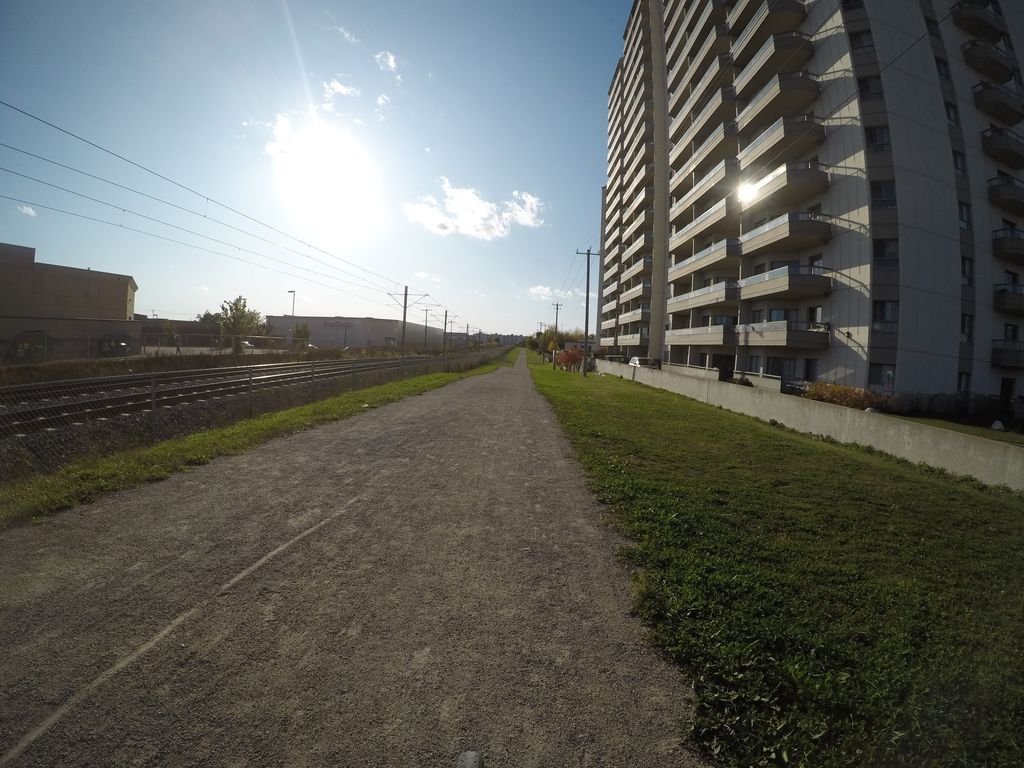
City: kitchener-waterloo